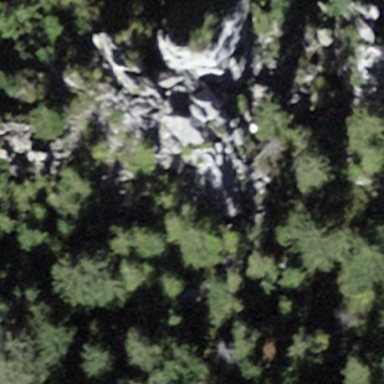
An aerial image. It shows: Natural rock formation.